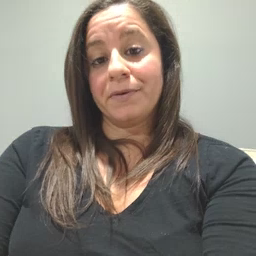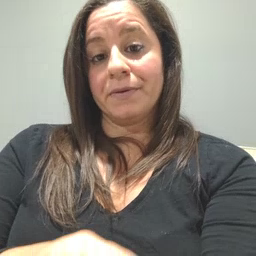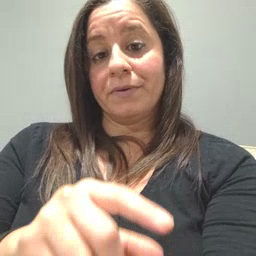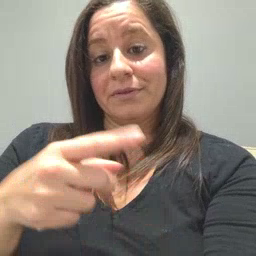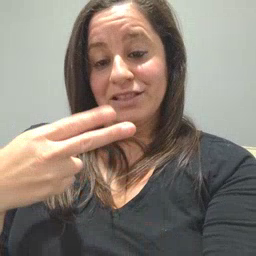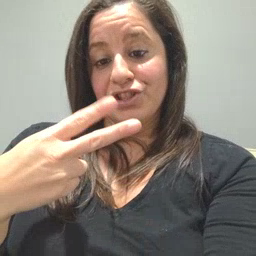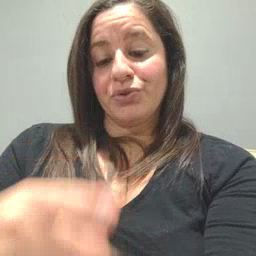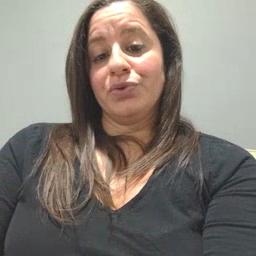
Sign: scissors